Chest X-ray:
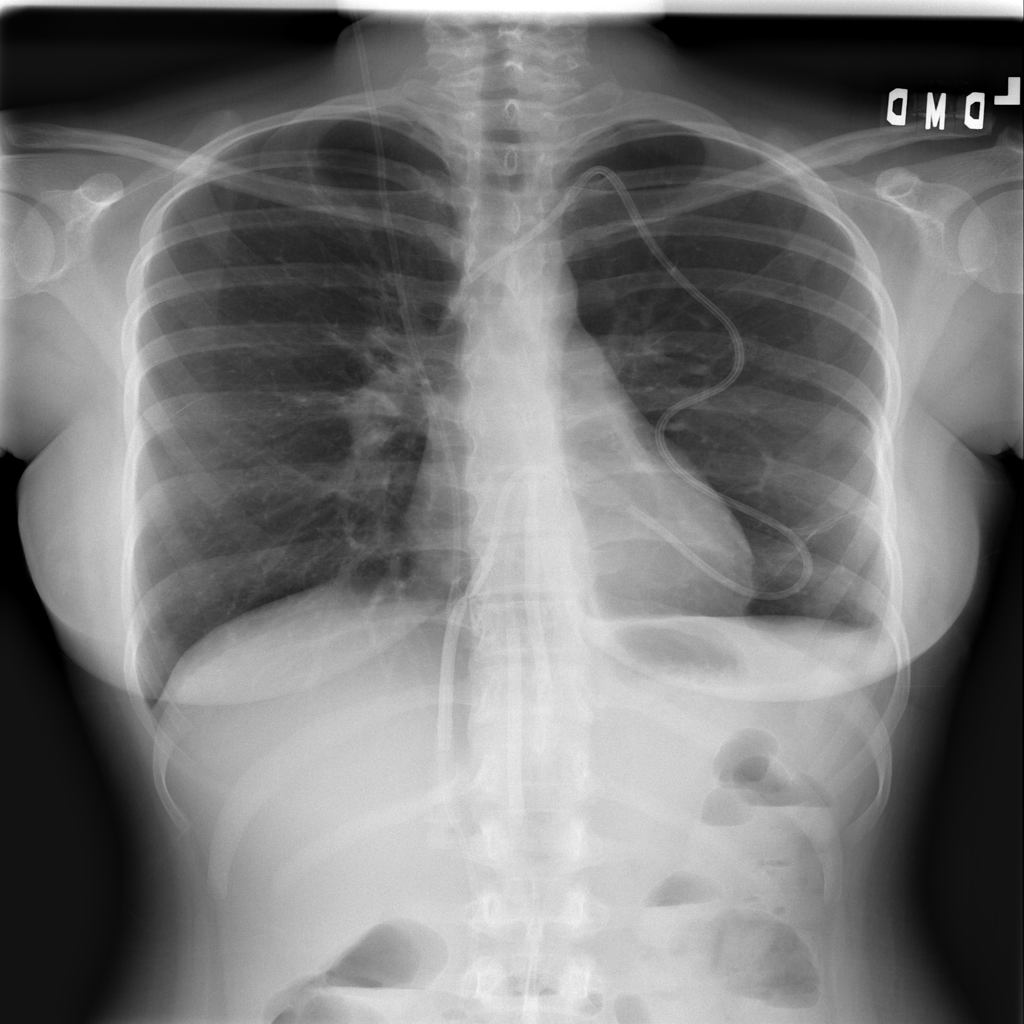
Findings: Fibrosis, Pleural Thickening
No abnormal finding: no